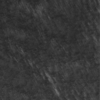
Label: not_dusty